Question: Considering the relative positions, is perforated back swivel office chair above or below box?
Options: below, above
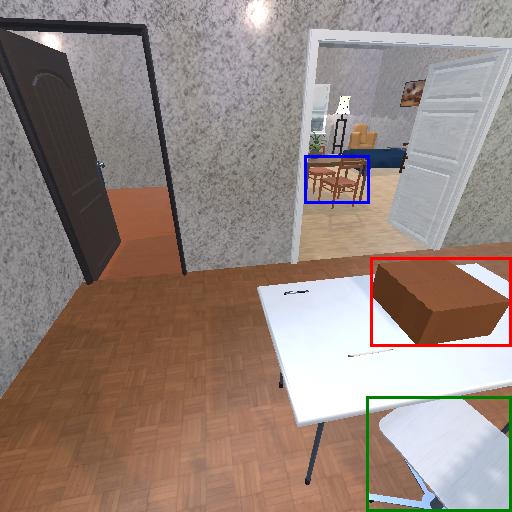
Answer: below